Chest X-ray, AP view. Patient: 53 years old, sex F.
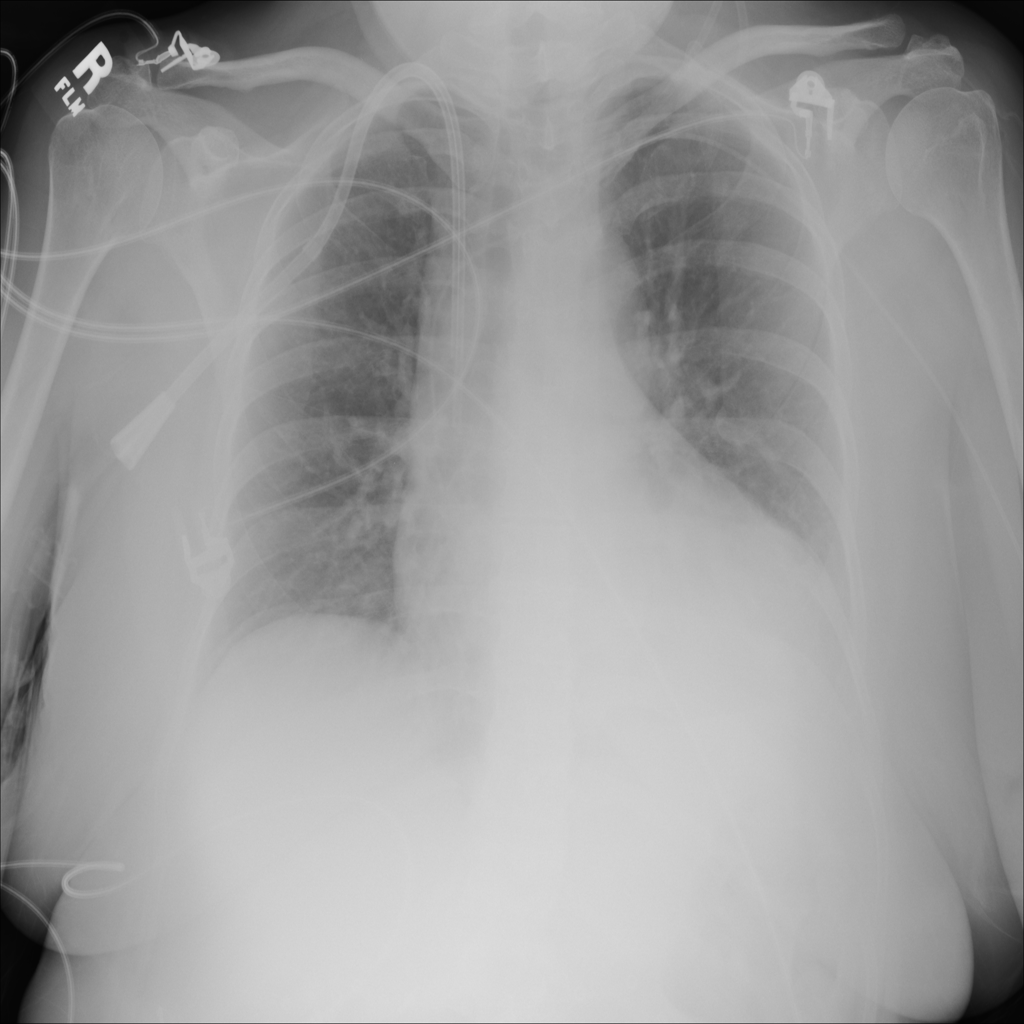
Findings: Atelectasis, Effusion, Infiltration